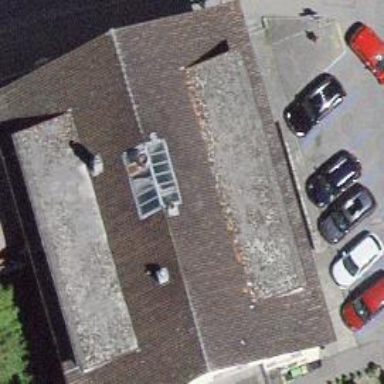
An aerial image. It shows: Bakery.